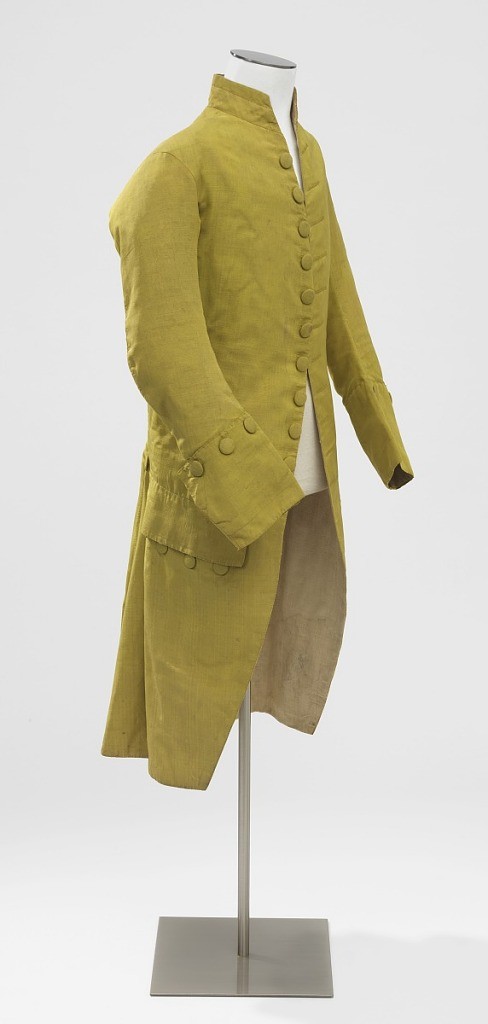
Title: Man's suit coat
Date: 1750–70
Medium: silk, linen
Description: Man's suit coat in yellow-green ribbed silk lined with undyed linen. Self-covered buttons down the front, along the pocket flaps, around deep cuffs, and at top and sides of side vents. Coat has a small standup collar, no lapels, and three brass hooks and eyes for closing the front which slopes towards the sides of the body. Hangs to the knees.